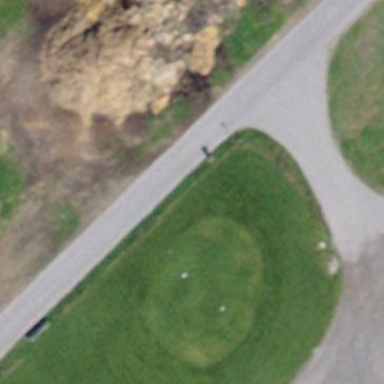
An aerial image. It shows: Grassy area designated as golf tee.